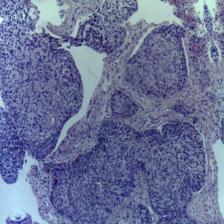
Diagnosis: OSCC